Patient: sex F, age 66
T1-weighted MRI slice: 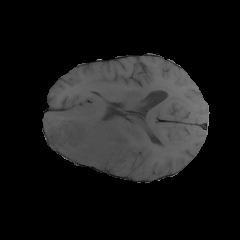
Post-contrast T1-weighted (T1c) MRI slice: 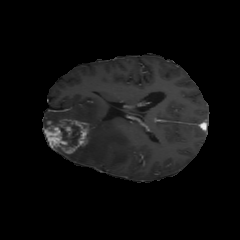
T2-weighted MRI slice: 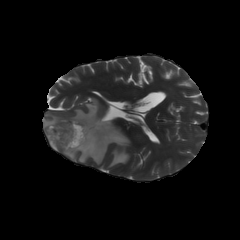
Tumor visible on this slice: yes
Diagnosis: Glioblastoma, IDH-wildtype
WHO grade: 4